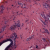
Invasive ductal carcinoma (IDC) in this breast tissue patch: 0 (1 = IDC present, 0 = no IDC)